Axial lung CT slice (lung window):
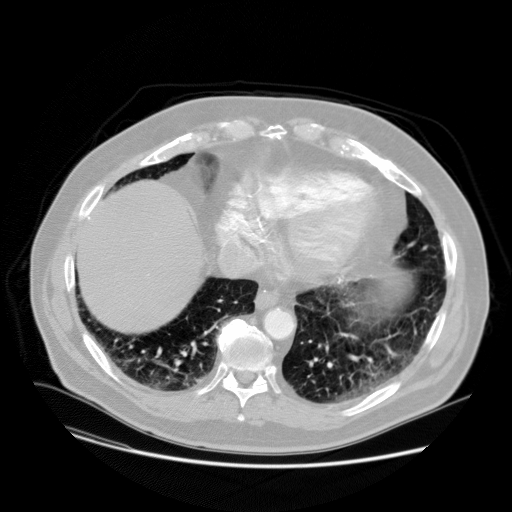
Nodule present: no